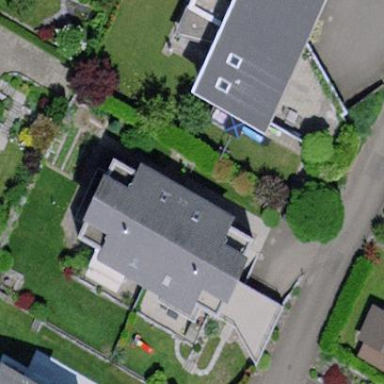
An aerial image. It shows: Semi-detached house.